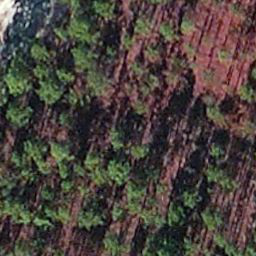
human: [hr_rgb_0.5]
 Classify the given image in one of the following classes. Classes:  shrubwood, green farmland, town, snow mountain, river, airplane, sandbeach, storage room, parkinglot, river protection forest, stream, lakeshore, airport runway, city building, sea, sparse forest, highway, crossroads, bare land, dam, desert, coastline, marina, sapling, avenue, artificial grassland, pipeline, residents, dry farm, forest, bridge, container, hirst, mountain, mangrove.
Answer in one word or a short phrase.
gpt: sapling